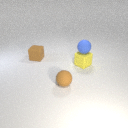
small brown rubber sphere to the left of small yellow rubber cube